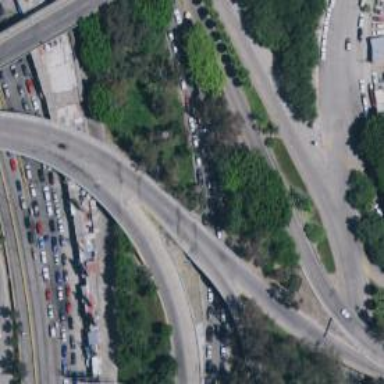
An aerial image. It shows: Secondary link road with bridge.